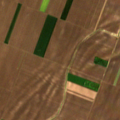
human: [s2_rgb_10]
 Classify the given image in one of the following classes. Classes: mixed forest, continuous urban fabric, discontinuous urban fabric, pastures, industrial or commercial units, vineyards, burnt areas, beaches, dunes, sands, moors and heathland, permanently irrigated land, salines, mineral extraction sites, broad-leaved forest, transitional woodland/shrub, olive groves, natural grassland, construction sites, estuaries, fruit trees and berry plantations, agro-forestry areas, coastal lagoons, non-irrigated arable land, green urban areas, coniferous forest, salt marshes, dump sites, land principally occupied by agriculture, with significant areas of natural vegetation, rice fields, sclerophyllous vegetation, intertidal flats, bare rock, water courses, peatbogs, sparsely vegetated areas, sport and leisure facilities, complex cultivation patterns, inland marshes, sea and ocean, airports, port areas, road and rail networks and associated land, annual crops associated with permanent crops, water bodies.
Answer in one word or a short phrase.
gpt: non-irrigated arable land